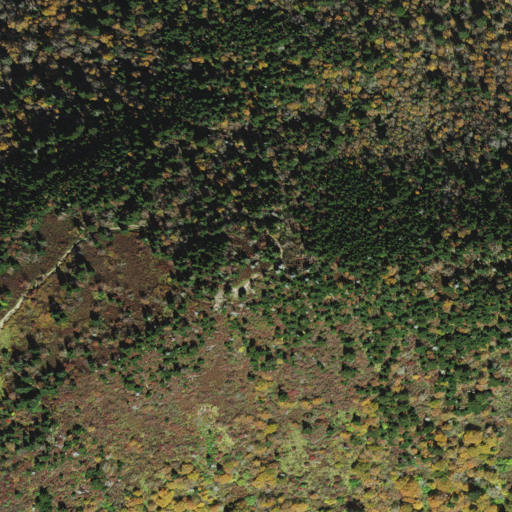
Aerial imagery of mountain in North Carolina named Waterrock Knob containing mixed forest, evergreen forest, deciduous forest, and shrub